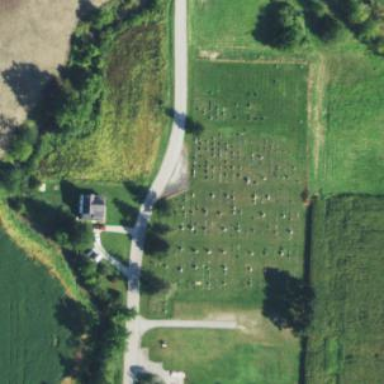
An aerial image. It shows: Graveyard.